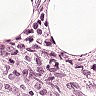
Metastatic tissue present: yes